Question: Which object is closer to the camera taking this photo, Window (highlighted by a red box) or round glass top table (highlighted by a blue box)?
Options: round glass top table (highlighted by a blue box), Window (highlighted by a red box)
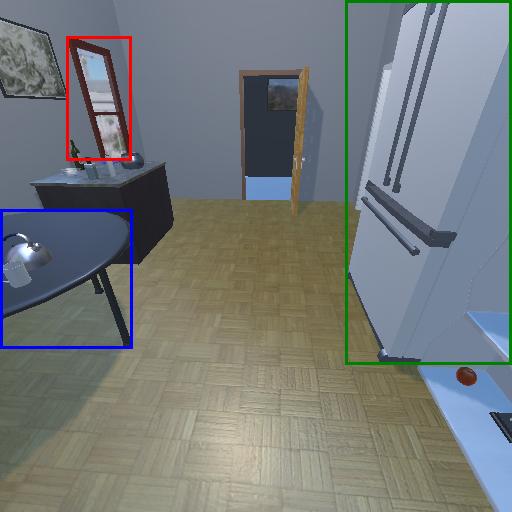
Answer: round glass top table (highlighted by a blue box)